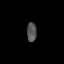
Tissue: prostate
Cell type: T cells
Senescence score: 0.8348
Nuclear area (px): 180
Mean DAPI intensity: 84.2